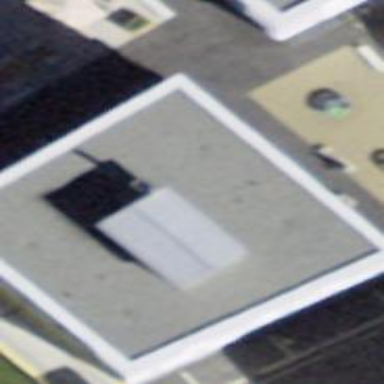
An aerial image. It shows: Restaurant.